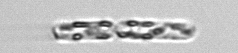
Label: Dactyliosolen_fragilissimus